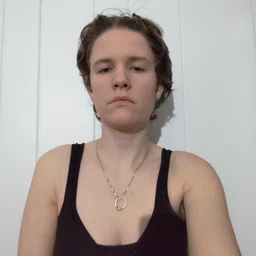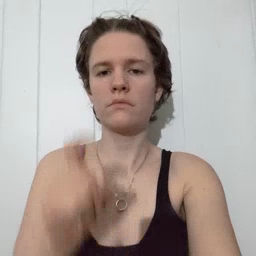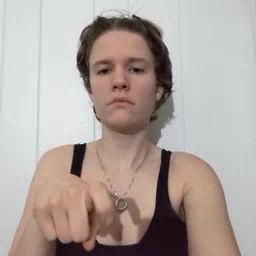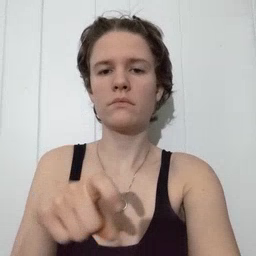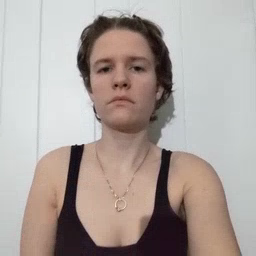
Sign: time